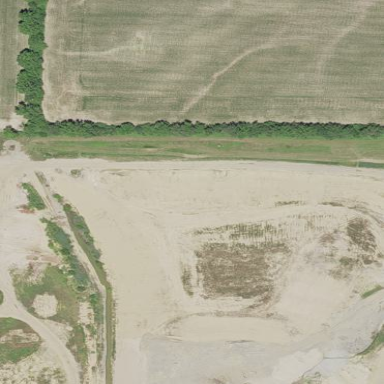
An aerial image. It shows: Quarry area.